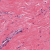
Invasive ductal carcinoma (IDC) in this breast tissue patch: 0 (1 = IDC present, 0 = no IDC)